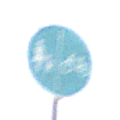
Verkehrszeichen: GetrennterRadUndGehwegRadwegRechts
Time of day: Midday
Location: Outdoor (Suburban)
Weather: Overcast
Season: NotSpecified
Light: Natural